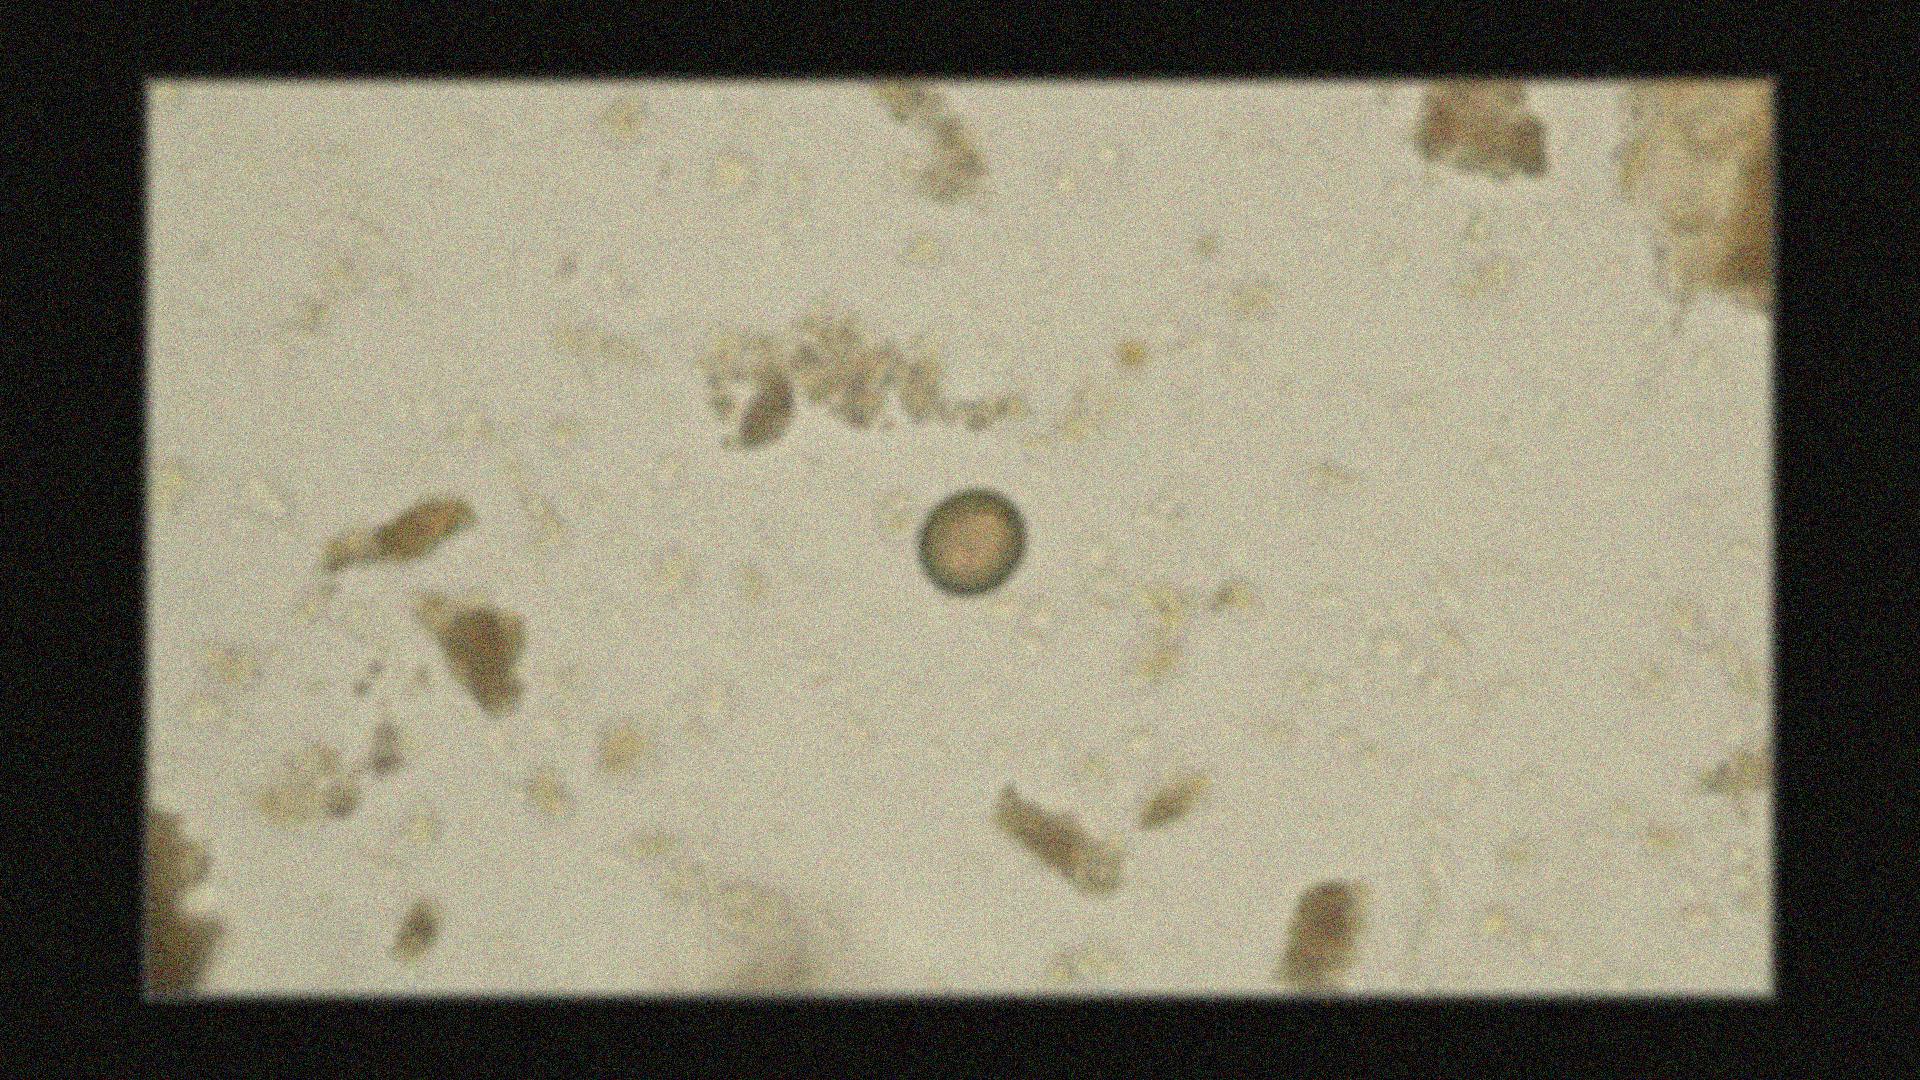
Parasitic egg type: Taenia spp. egg